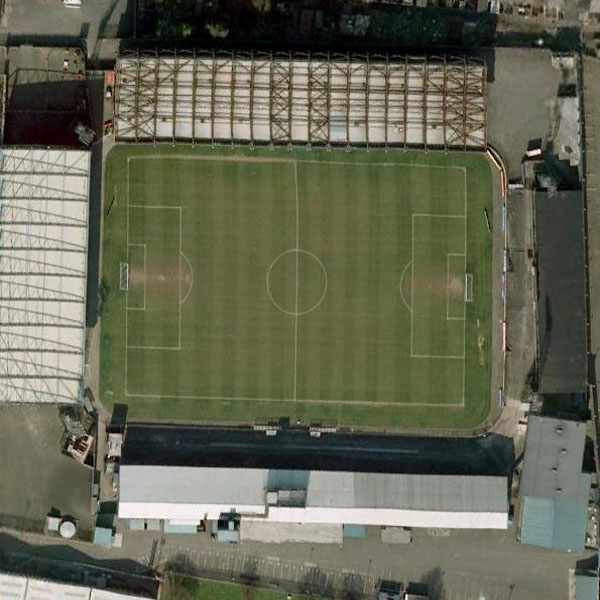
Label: Stadium